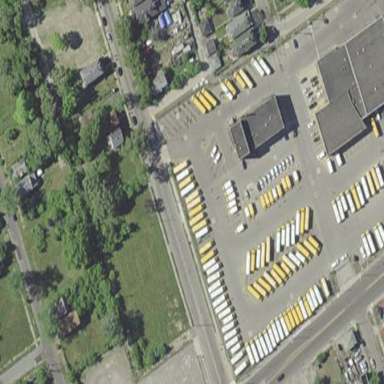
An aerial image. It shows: Industrial area used as bus depot.